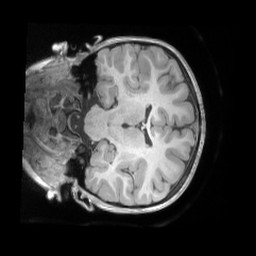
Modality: T1w
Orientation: coronal
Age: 4
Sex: female
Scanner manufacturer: siemens
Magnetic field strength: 3 T
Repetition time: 2.53 s
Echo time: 0.00164 s